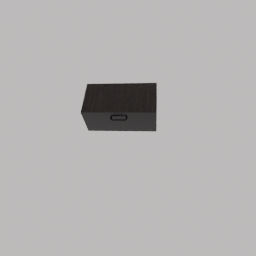
Label: furniture